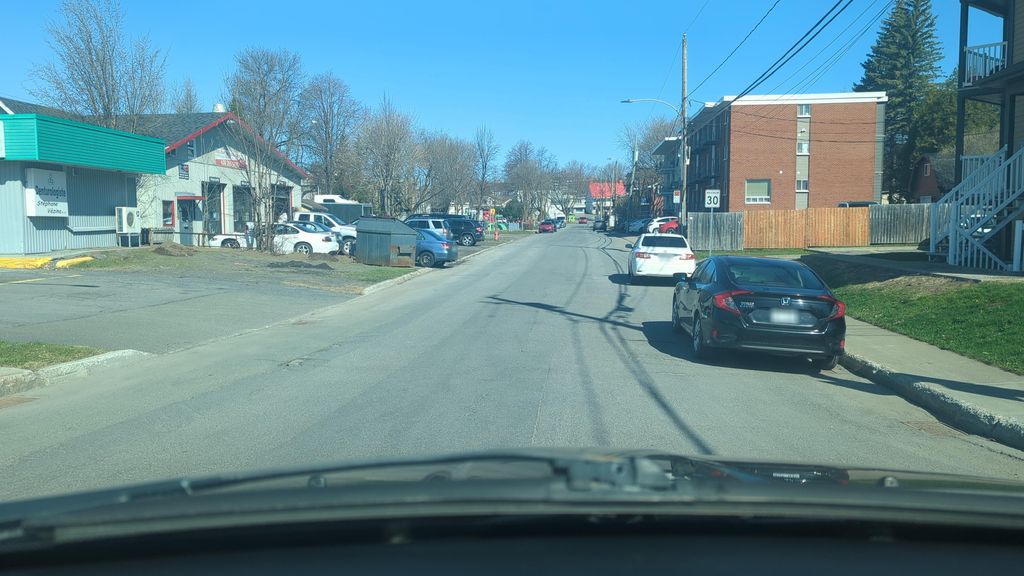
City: quebec_city